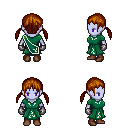
a pixel art fantasy rpg character, female body template, dark elf, purple skin, sash dress, gold greaves, brunette twin-tailed hairstyle, metal gloves, brown shoes, four views (front, back, left, right), 2x2 character sprite sheet, small pixel art, hard edges, no anti-aliasing